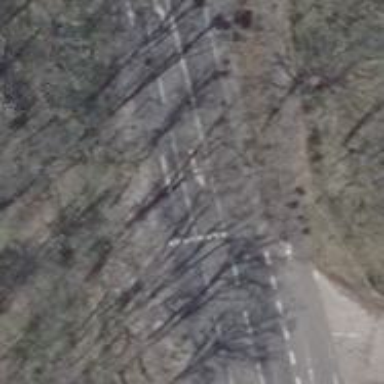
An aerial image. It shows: Primary road with asphalt surface.